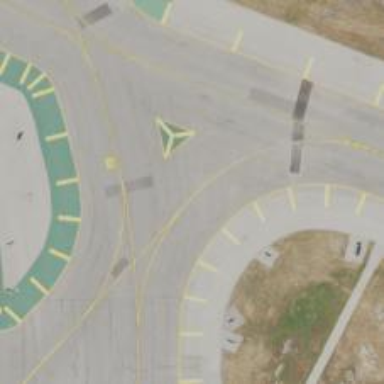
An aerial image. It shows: Taxiway at the airport with asphalt surface.